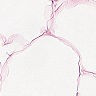
Metastatic tissue present: no